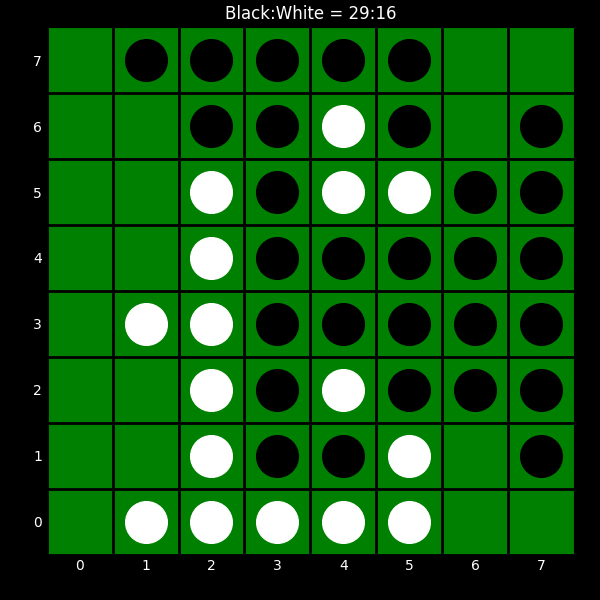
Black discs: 29
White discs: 16